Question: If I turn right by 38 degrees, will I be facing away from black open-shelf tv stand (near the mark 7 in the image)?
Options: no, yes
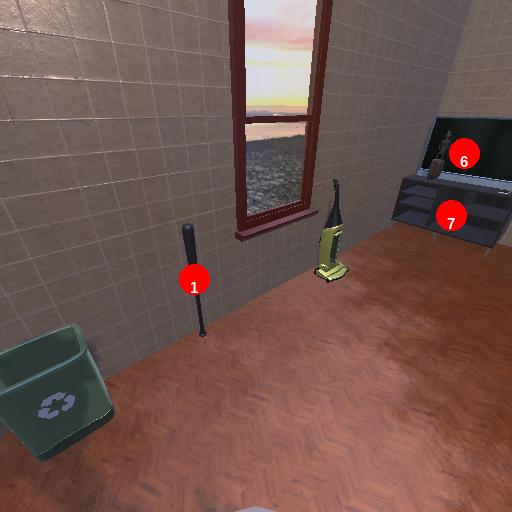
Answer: no